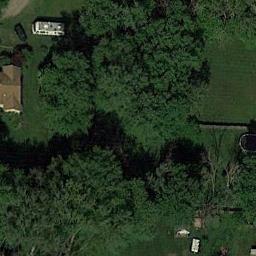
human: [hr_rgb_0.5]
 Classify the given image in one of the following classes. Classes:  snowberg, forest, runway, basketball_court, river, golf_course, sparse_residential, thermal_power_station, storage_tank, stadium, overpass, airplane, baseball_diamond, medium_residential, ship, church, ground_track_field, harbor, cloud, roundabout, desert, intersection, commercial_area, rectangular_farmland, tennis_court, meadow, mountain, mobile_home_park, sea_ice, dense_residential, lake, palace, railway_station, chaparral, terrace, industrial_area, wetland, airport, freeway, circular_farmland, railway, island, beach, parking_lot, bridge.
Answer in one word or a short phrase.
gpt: forest